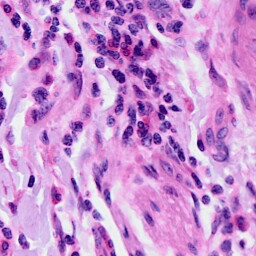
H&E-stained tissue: Cervix